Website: home-depot
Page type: review-order
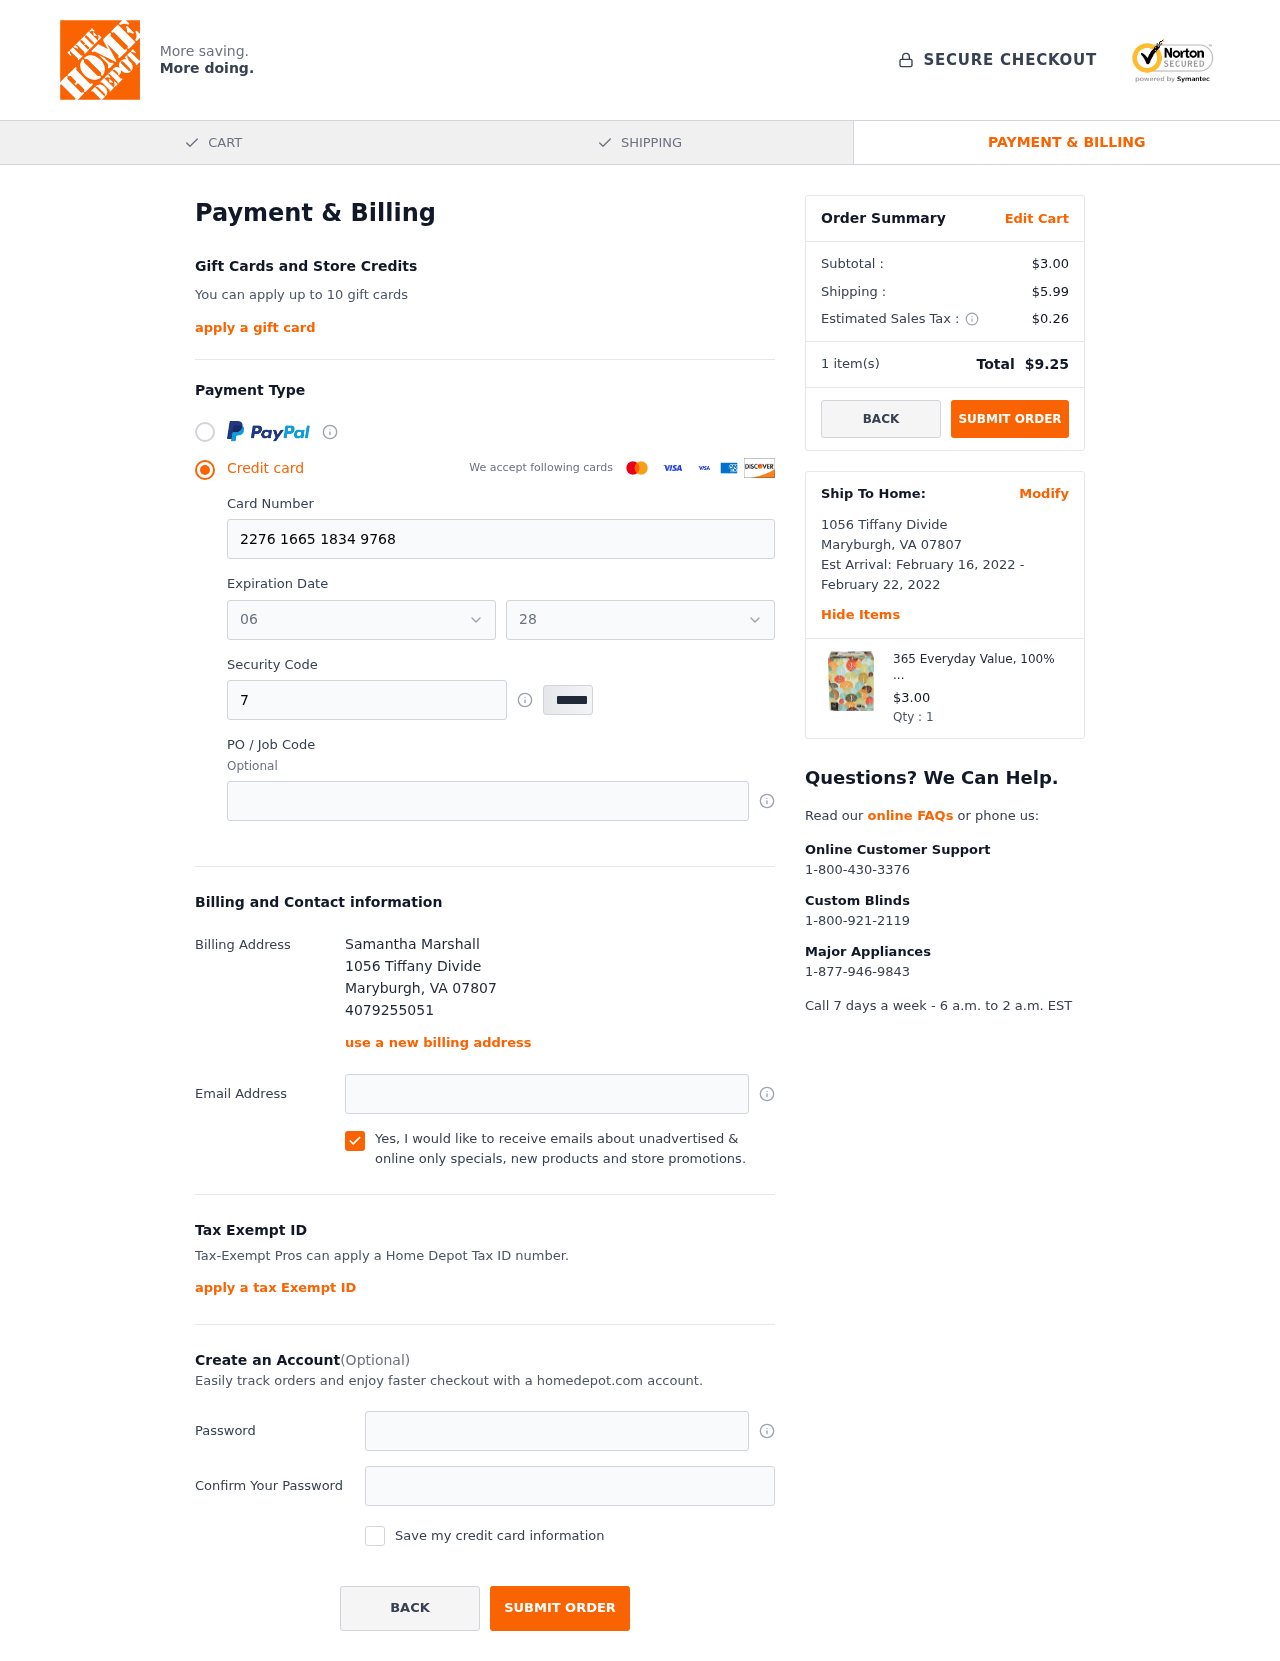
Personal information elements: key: PII_CARD_EXPIRY_MONTH
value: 06
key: PII_CARD_EXPIRY_YEAR
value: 28
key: PII_CITY
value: Maryburgh
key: PII_FULLNAME
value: Samantha Marshall
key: PII_PHONE
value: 4079255051
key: PII_POSTCODE
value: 07807
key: PII_STATE_ABBR
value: VA
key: PII_STREET
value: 1056 Tiffany Divide
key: PII_CARD_NUMBER
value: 2276 1665 1834 9768
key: PII_CARD_CVV
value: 775
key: PII_JOB_CODE
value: PRJ-4400-68
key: PII_EMAIL
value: samanthamarshall@yahoo.com
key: PII_STATE_ABBR2
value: VA
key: PII_POSTCODE_FULL
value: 07807
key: PII_POSTCODE_NUMERIC
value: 7807
Product elements: key: PRODUCT1_NAME
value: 365 Everyday Value, 100% Recycled Facial Tissue, 95 Count
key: PRODUCT1_PRICE
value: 3
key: PRODUCT1_QUANTITY
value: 1
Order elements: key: ORDER_SUBTOTAL
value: $3.00
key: ORDER_SHIPPING_COST
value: $5.99
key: ORDER_TAX
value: $0.26
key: ORDER_NUM_ITEMS
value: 1
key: ORDER_TOTAL
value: $9.25
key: ORDER_SHIPPING_DATE
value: February 16, 2022
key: ORDER_DELIVERY_DATE
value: February 22, 2022